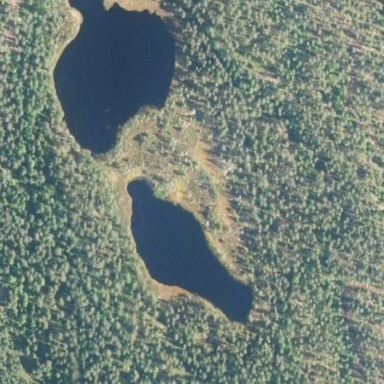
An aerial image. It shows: Lake with natural water.